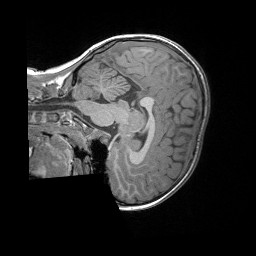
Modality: T1w
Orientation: sagittal
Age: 8
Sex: female
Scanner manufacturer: siemens
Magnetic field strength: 3 T
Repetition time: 1.65 s
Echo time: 0.00203 s